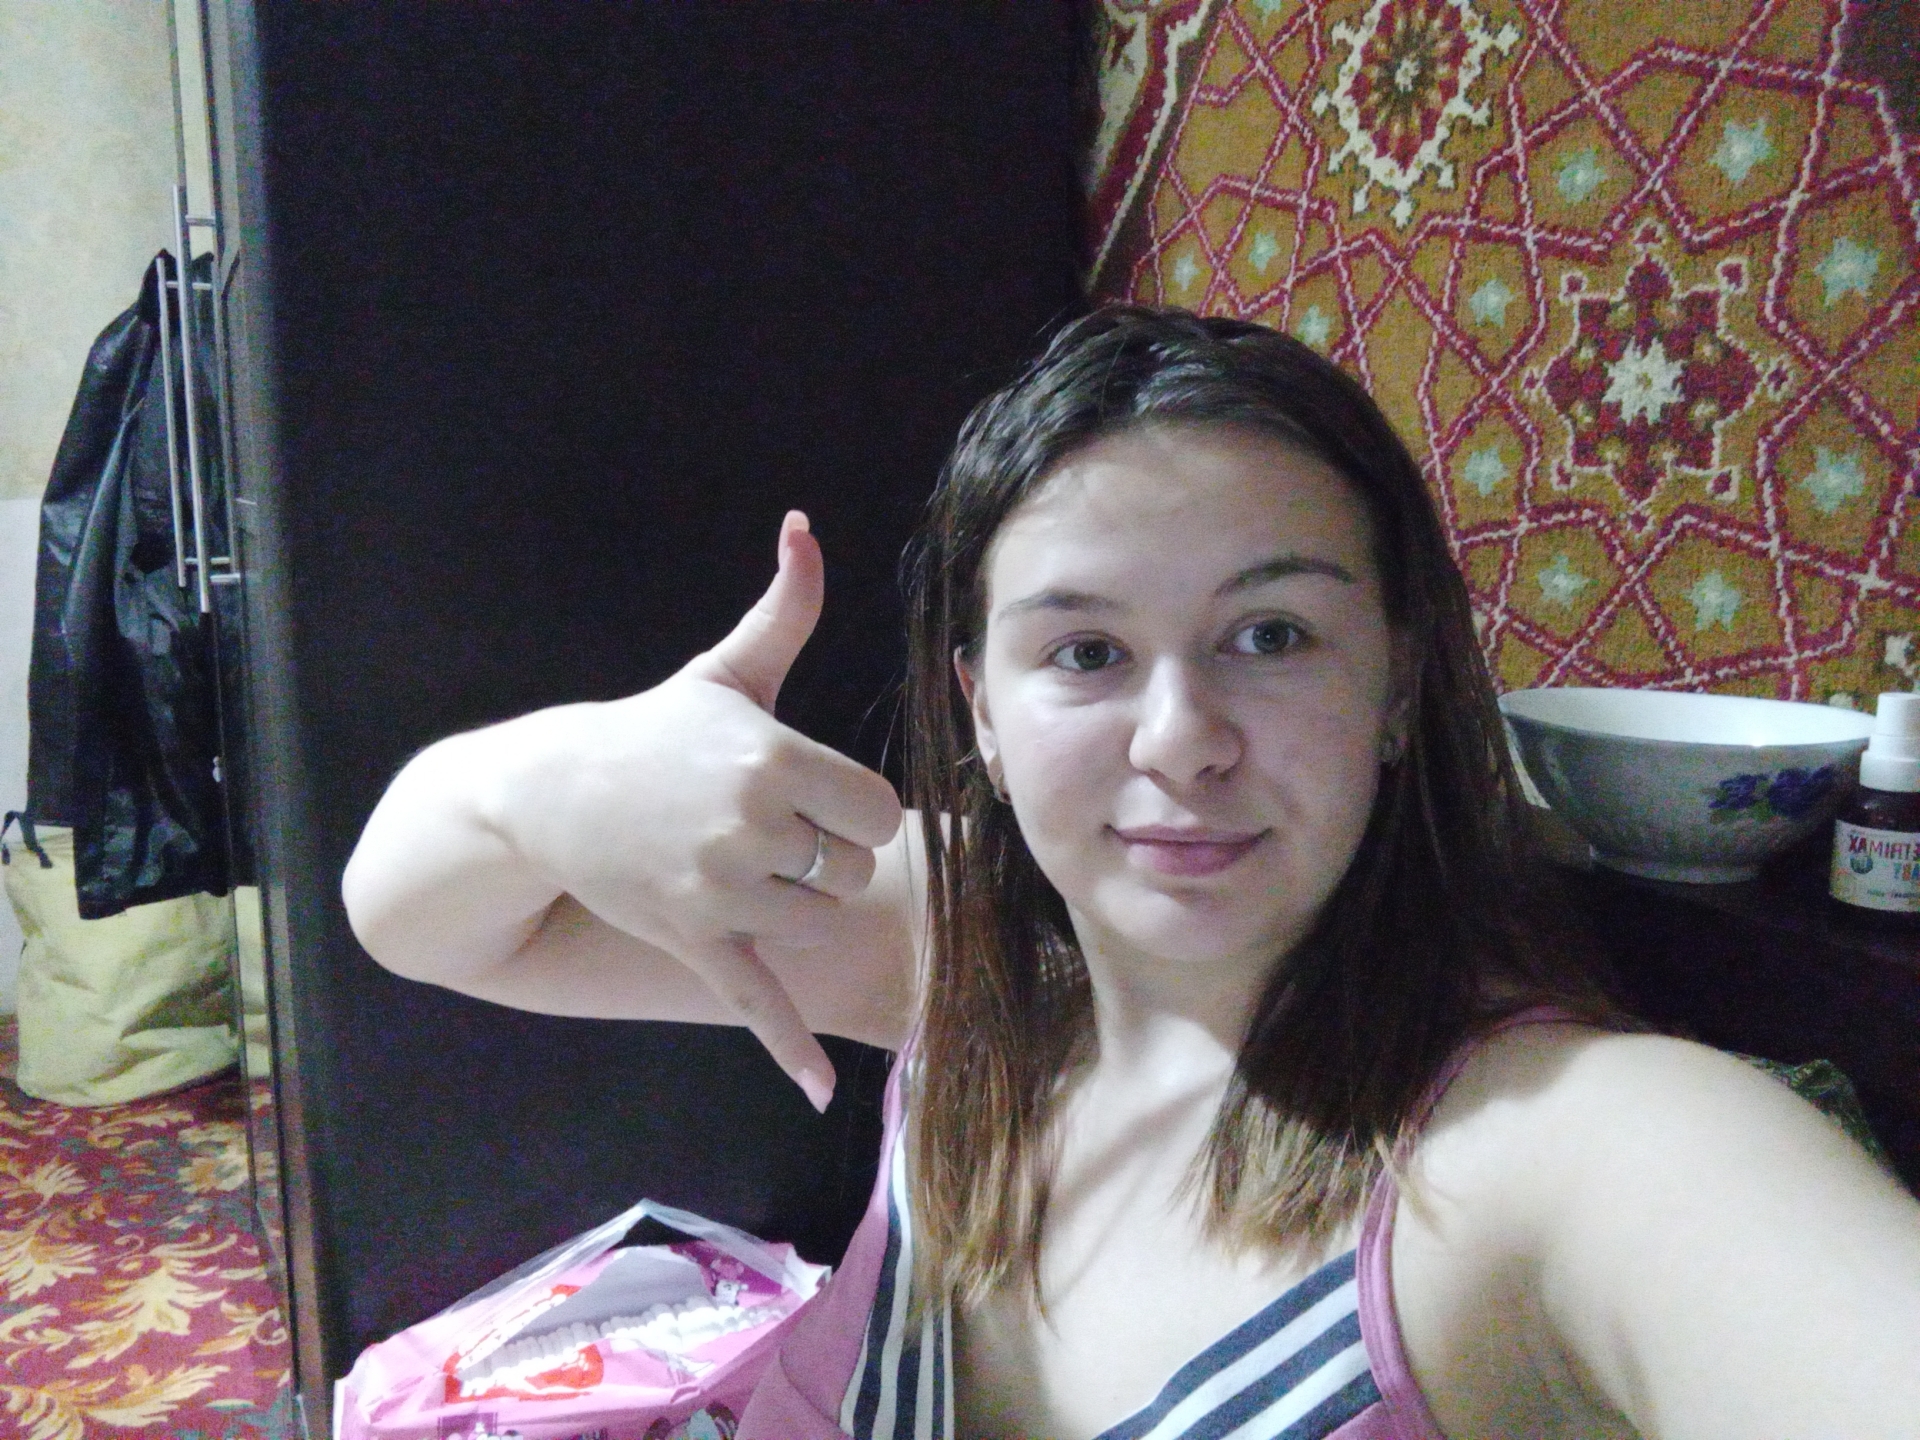
Label: noise